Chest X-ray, AP view. Patient: 66 years old, sex M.
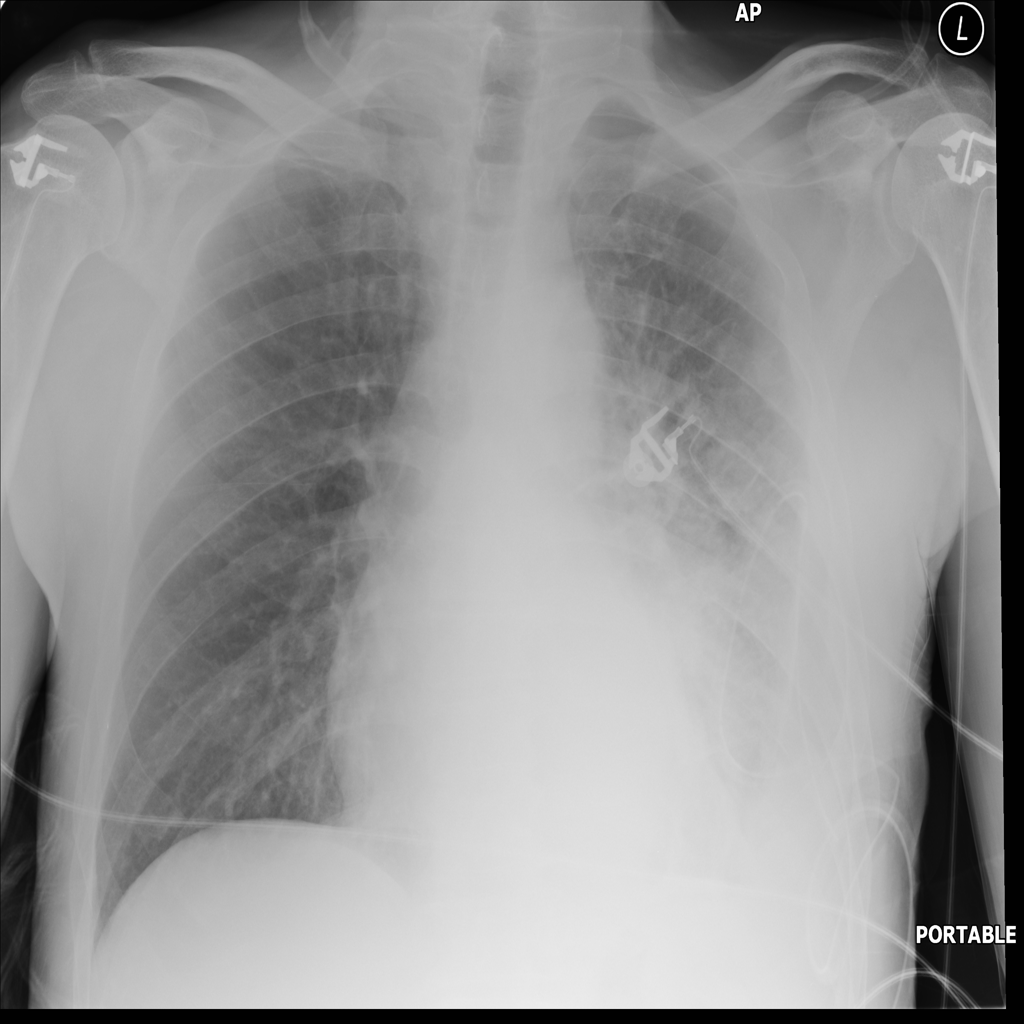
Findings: Effusion, Pneumothorax